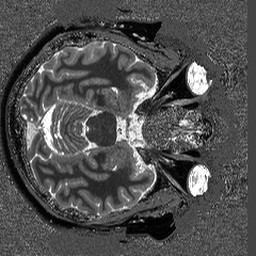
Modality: T1map
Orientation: axial
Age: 47
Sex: female
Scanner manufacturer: siemens
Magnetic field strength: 3 T
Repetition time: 5 s
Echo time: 0.00298 s